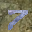
Label: 7